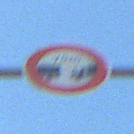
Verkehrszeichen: VerbotUnterschreitenMindestabstand
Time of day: SunriseSunset
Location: Outdoor (Suburban)
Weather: PartlyCloudy
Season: Winter
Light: Natural